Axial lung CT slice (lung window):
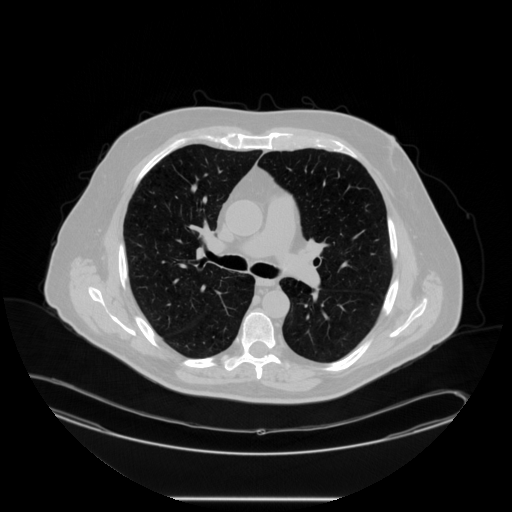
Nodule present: no